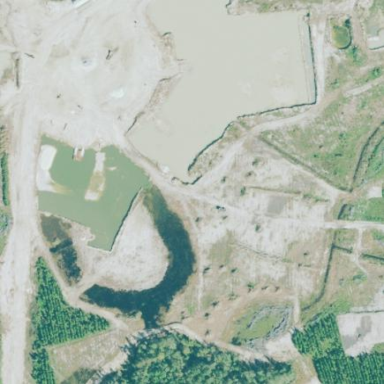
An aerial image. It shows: Quarry area with sand as the primary resource.